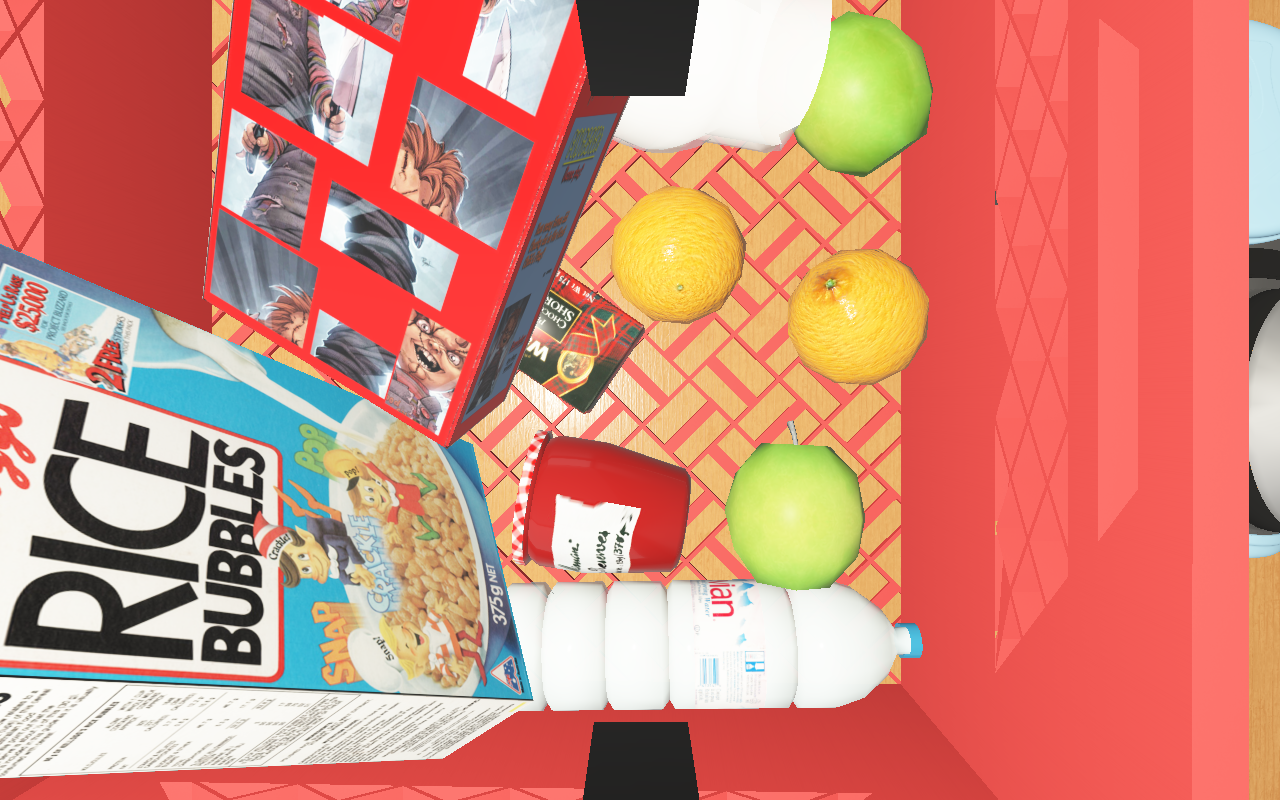
Objects in the scene:
carafe
water bottle
apple
orange
plate
jam jar
cereal box
cereal box
biscuit box